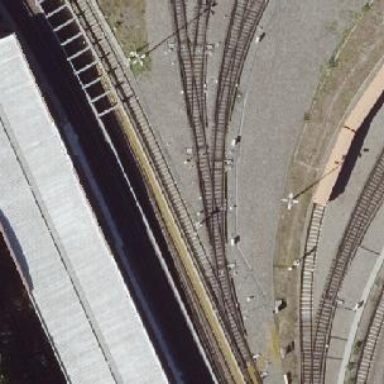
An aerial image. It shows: Railway switch with turnout to the right.